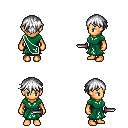
a pixel art fantasy rpg character, female body template, human, tanned skin, sash dress, magenta pants, white short bangs hairstyle, dagger, four views (front, back, left, right), 2x2 character sprite sheet, small pixel art, hard edges, no anti-aliasing